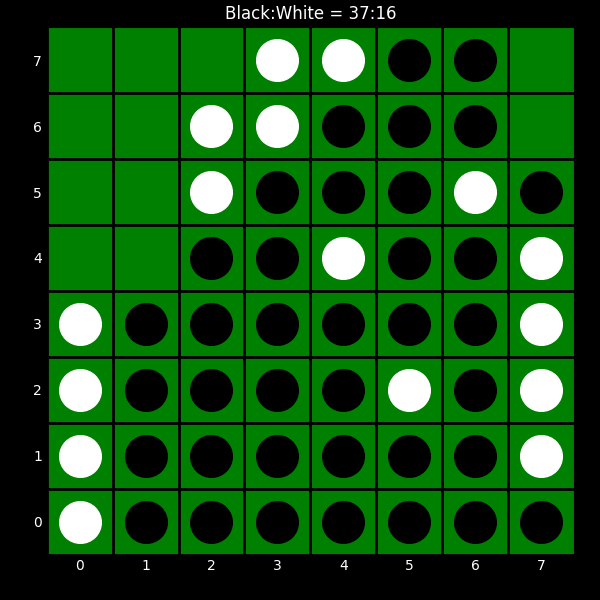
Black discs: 37
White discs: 16